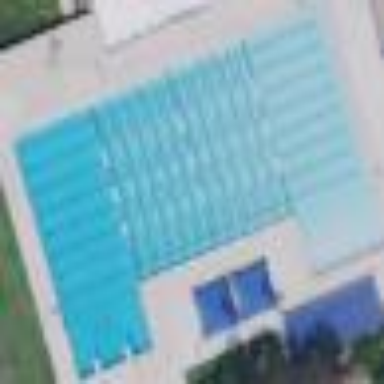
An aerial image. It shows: Outdoor swimming pool on leisure land.